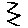
Label: zigzag